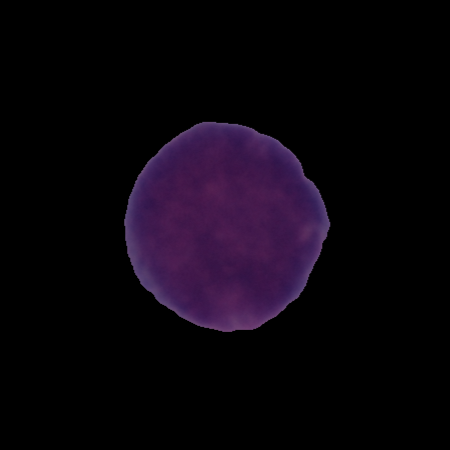
Label: cancer